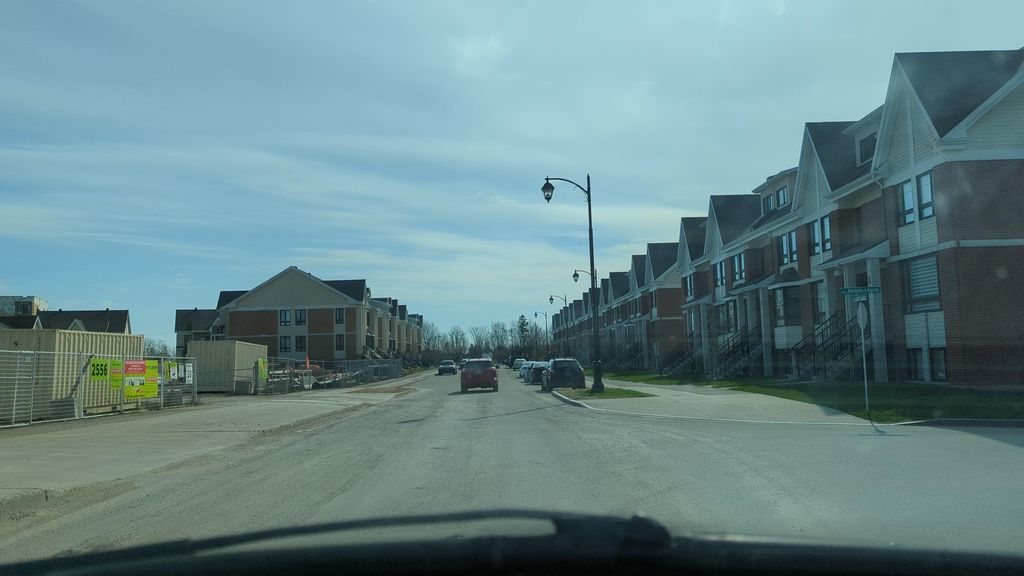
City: quebec_city